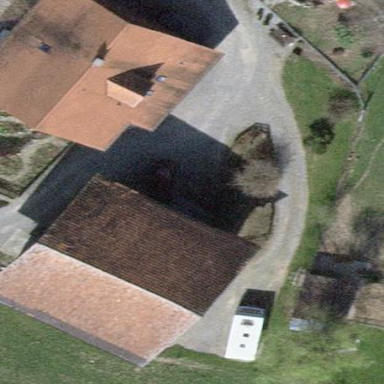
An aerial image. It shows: Farm building.